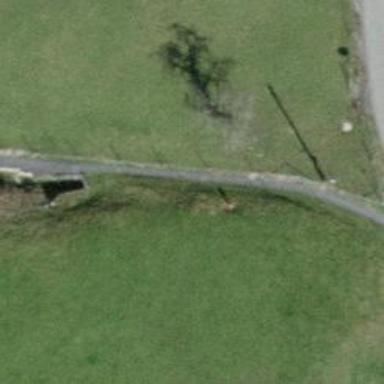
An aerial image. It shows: Gravel steps.